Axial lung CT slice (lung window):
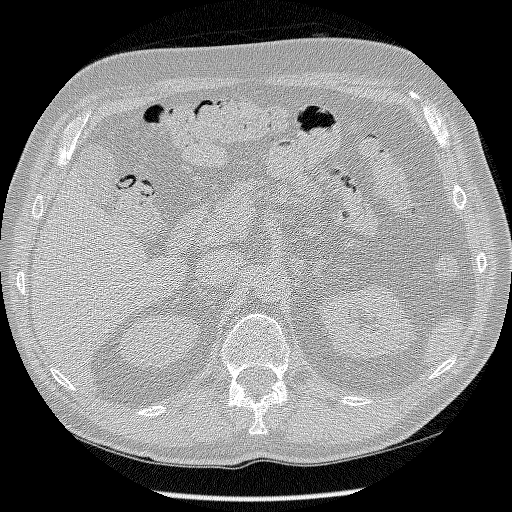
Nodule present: no